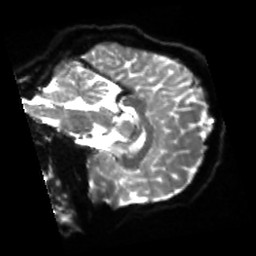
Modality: sbref
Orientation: sagittal
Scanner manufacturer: siemens
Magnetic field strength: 3 T
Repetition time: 4 s
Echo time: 0.0594 s